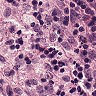
Metastatic tissue present: no